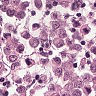
Metastatic tissue present: yes